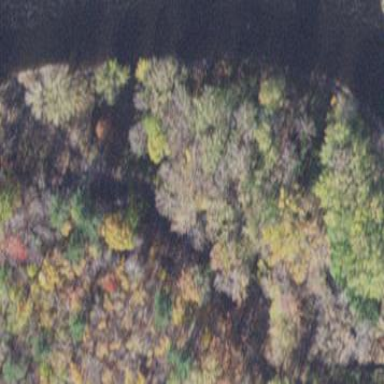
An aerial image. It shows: Serene woodland landscape.